Interaction volume radius: 5 \u00c5
Interaction volume height: 50 \u00c5
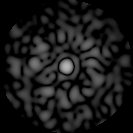
Disorder parameter: 0.8253